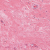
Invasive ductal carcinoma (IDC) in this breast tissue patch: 0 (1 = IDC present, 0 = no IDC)